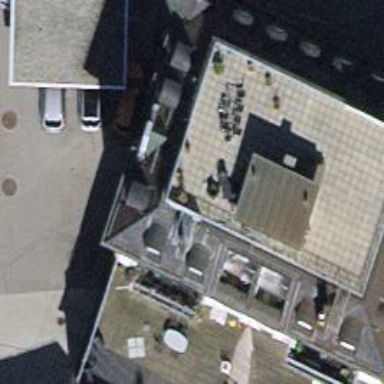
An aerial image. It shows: Building with apartments and car repair shop.